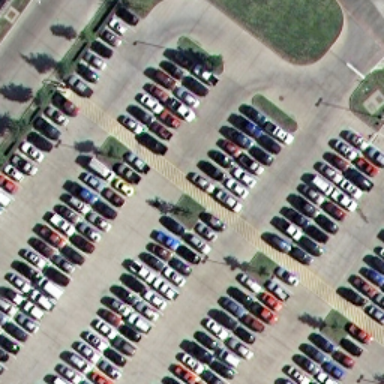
Lots of cars parked in lines in the parking lot .